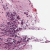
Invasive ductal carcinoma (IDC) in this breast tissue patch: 1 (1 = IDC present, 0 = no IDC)